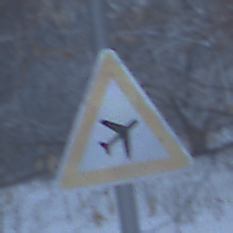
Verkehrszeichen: FlugbetriebLinks
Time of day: Midday
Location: Outdoor (Nature)
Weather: Overcast
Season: Winter
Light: Natural